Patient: sex F, age 72
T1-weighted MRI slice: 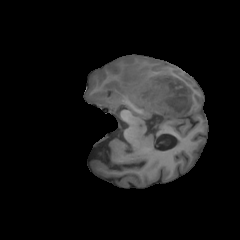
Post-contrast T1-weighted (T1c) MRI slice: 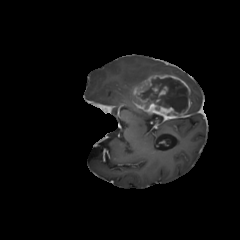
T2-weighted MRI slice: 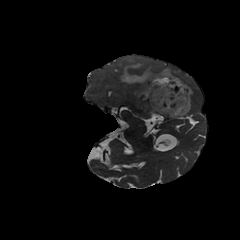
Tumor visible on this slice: yes
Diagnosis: Glioblastoma, IDH-wildtype
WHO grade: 4